Question: Is it possible to create a broken line chart with the Microsoft chart control?
Similar to this:

Preferably using the same series.
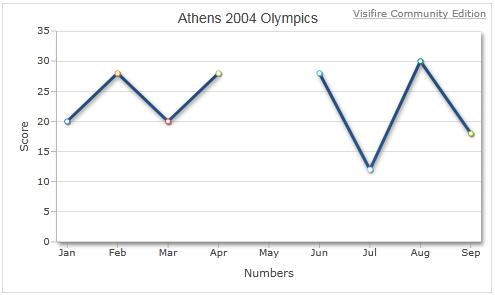
Answer: Yes, it's possible. You can use the 'DataPoint.IsEmpty' property to indicate blank points.
Sample code:
'''
Series series = new Series("sample") { ChartType = SeriesChartType.Line, BorderWidth = 2, MarkerSize = 5, MarkerStyle = MarkerStyle.Square };
series.Points.Add(new DataPoint(0, 1));
series.Points.Add(new DataPoint(1, 1));
series.Points.Add(new DataPoint(1.5, double.NaN) { IsEmpty = true });
series.Points.Add(new DataPoint(2, 1));
series.Points.Add(new DataPoint(3, 2));
chart.Series.Add(series);
'''